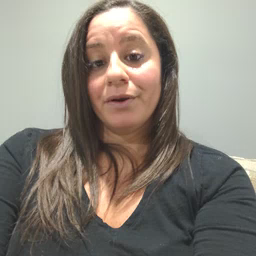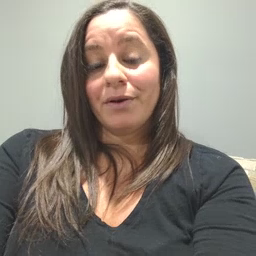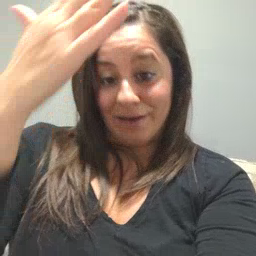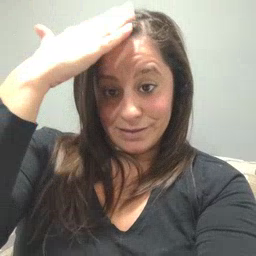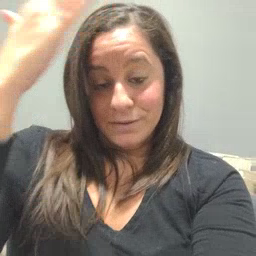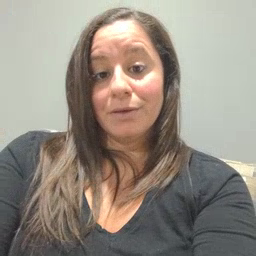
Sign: hat